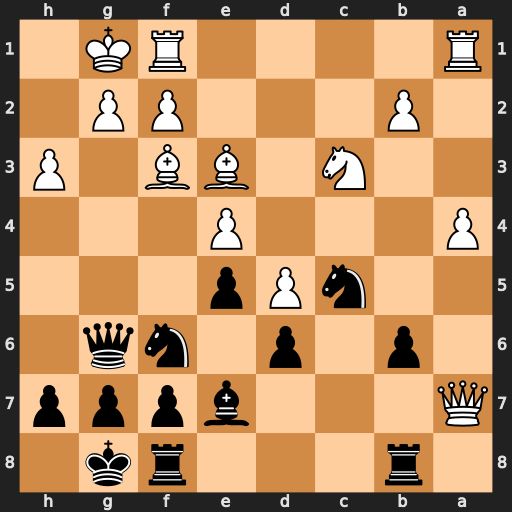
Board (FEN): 1r3rk1/Q3bppp/1p1p1nq1/2nPp3/P3P3/2N1BB1P/1P3PP1/R4RK1
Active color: b
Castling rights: -
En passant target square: -
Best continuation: Rb7 Qxb7 Nxb7